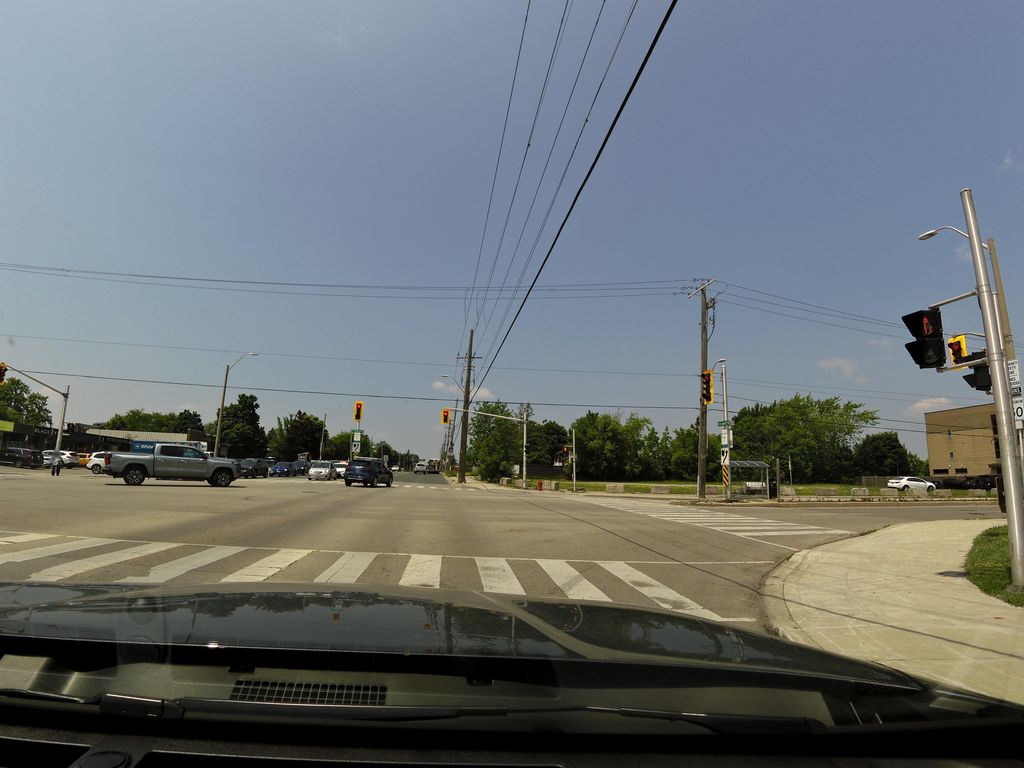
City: hamilton